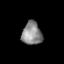
Tissue: prostate
Cell type: Myeloid cells
Senescence score: 0.7514
Nuclear area (px): 450
Mean DAPI intensity: 137.809